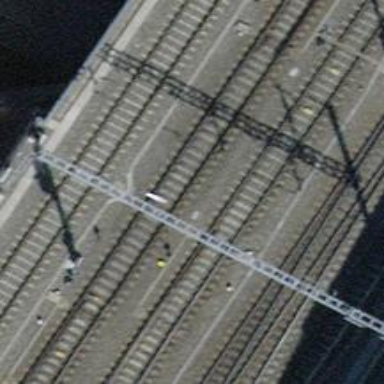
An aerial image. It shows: Single railway track with electrified contact line.